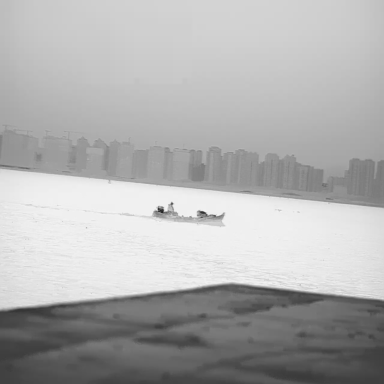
There is a bulk_carrier in the infrared image.